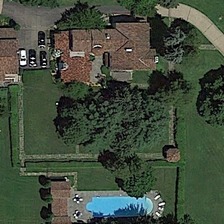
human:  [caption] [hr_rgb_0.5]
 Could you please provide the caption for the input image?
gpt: several red buildings and some green trees are in a spaces residential area .

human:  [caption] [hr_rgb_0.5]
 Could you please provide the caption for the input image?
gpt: several red buildings and some green trees are in a spaces residential area .

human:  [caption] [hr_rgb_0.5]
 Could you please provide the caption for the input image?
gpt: several red buildings and some green trees are in a spaces residential area .

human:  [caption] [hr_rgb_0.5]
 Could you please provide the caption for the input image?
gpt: several red buildings and some green trees are in a spaces residential area .

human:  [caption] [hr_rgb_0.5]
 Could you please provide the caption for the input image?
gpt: several red buildings and some green trees are in a spaces residential area .